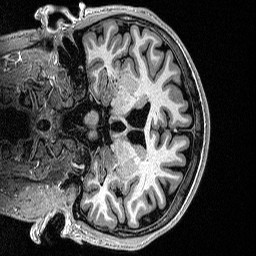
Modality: T1w
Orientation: coronal
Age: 22
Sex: male
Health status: healthy
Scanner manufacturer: siemens
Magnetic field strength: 1.5 T
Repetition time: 2.73 s
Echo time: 0.00357 s